Question: I am making an emoticon app like Emojidom <URL>
When i try to access my app from WeChat, i cannot do that.. but i can see that emojidom app is accessible from WeChat. I have added all the necessary premissions in my app for picking up images but still it doesn't show up in wechat.. It shows up in whatsapp though. I want it like this.. see screenshot

In the top of this chat window in wechat, we can see the emojidom icon, but i cant get mine to appear there... how to do so... any idea? I think i need to write a service to monitor when wechat comes in foreground. Any idea how to write such a service which monitors when a specific application comes to foreground?
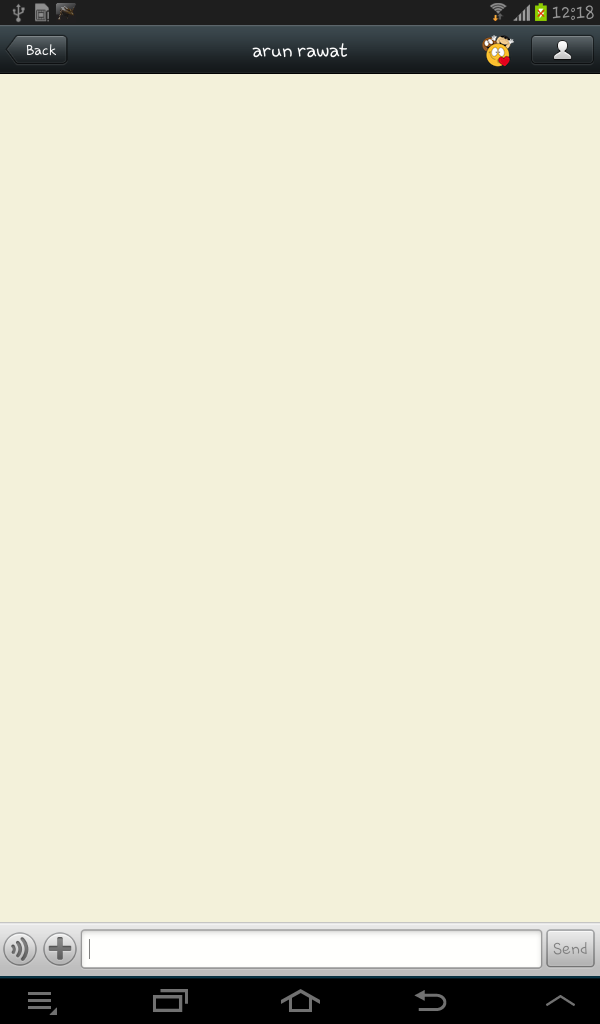
Answer: , i dont know if you are doing it this way, but what Emojidom does here is not including an icon in the action bar, instead, it draws itself on top of your apps, as a floating icon. A well known example of this, is the Facebook Messenger App, that draws icons for active chats floating in the screen. To achieve this, you can follow this tutorial:
<URL>
, Emojidom only draws itself when a eligible app is in the foreground. We are lucky, since we have a method to detect what app is in the foreground.
for this, we create a method like this:
'''
private RunningAppProcessInfo getForegroundApp() {
RunningAppProcessInfo temp;
ActivityManager mActivityManager = (ActivityManager)mContext.getSystemService(Context.ACTIVITY_SERVICE);
Iterator <RunningAppProcessInfo> i = mActivityManager.getRunningAppProcesses().iterator();
while(i.hasNext()){
temp = i.next();
if(temp.importance == RunningAppProcessInfo.IMPORTANCE_FOREGROUND){
return temp;
}
}
return null;
}
'''
If you check the 'RunningAppProcessInfo' class, it is easy to know the name of the package, since you can easily check all the package names (for instannce in the play website) you can prepare a list of packages of the apps you want to consider, and put the list in a variable in your app.
I dont know in wechat, but in whatsapp, the icon only is displayed when a chat is open (i.e. you cannot see it in the list of chats or configuration screens).
For this, you can check what activity is actually running in the active app, we can use this method, that will check if the package name of any of the running tasks, is the same of the foreground app, and returning the info
'''
private ComponentName getRunningActivity(RunningAppProcessInfo target){
ActivityManager.RunningTaskInfo info;
ActivityManager mActivityManager = (ActivityManager)mContext.getSystemService(Context.ACTIVITY_SERVICE);
Iterator <ActivityManager.RunningTaskInfo> i = mActivityManager.getRunningTasks(100).iterator();
while(i.hasNext()){
info=i.next();
if(info.baseActivity.getPackageName().equals(target.processName)){
return info.topActivity;
}
}
return null;
}
'''
Take a look at the ComponentName class to get the information you need.
To know what activity represents every screen of every app, you can try to find out on google, or make a simple app to list all the running task on your own mobile, and run all the apps that you want to check